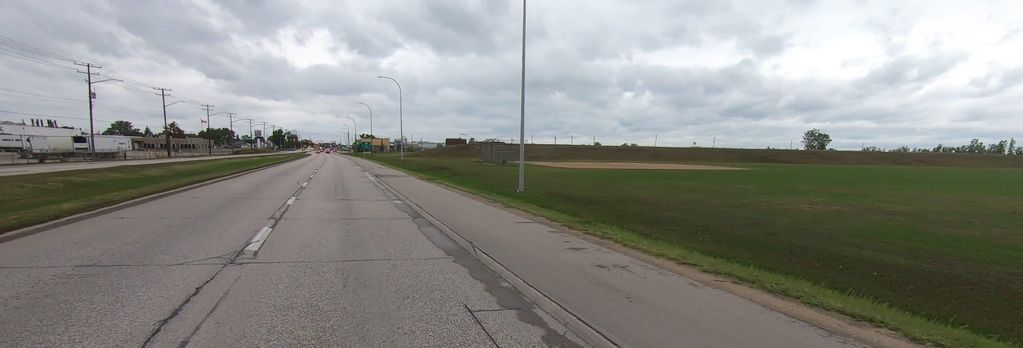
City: winnipeg